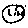
Label: line